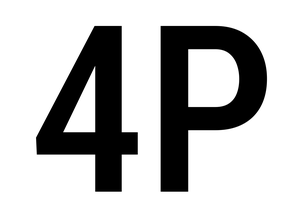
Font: Roboto_Condensed_Medium